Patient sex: M
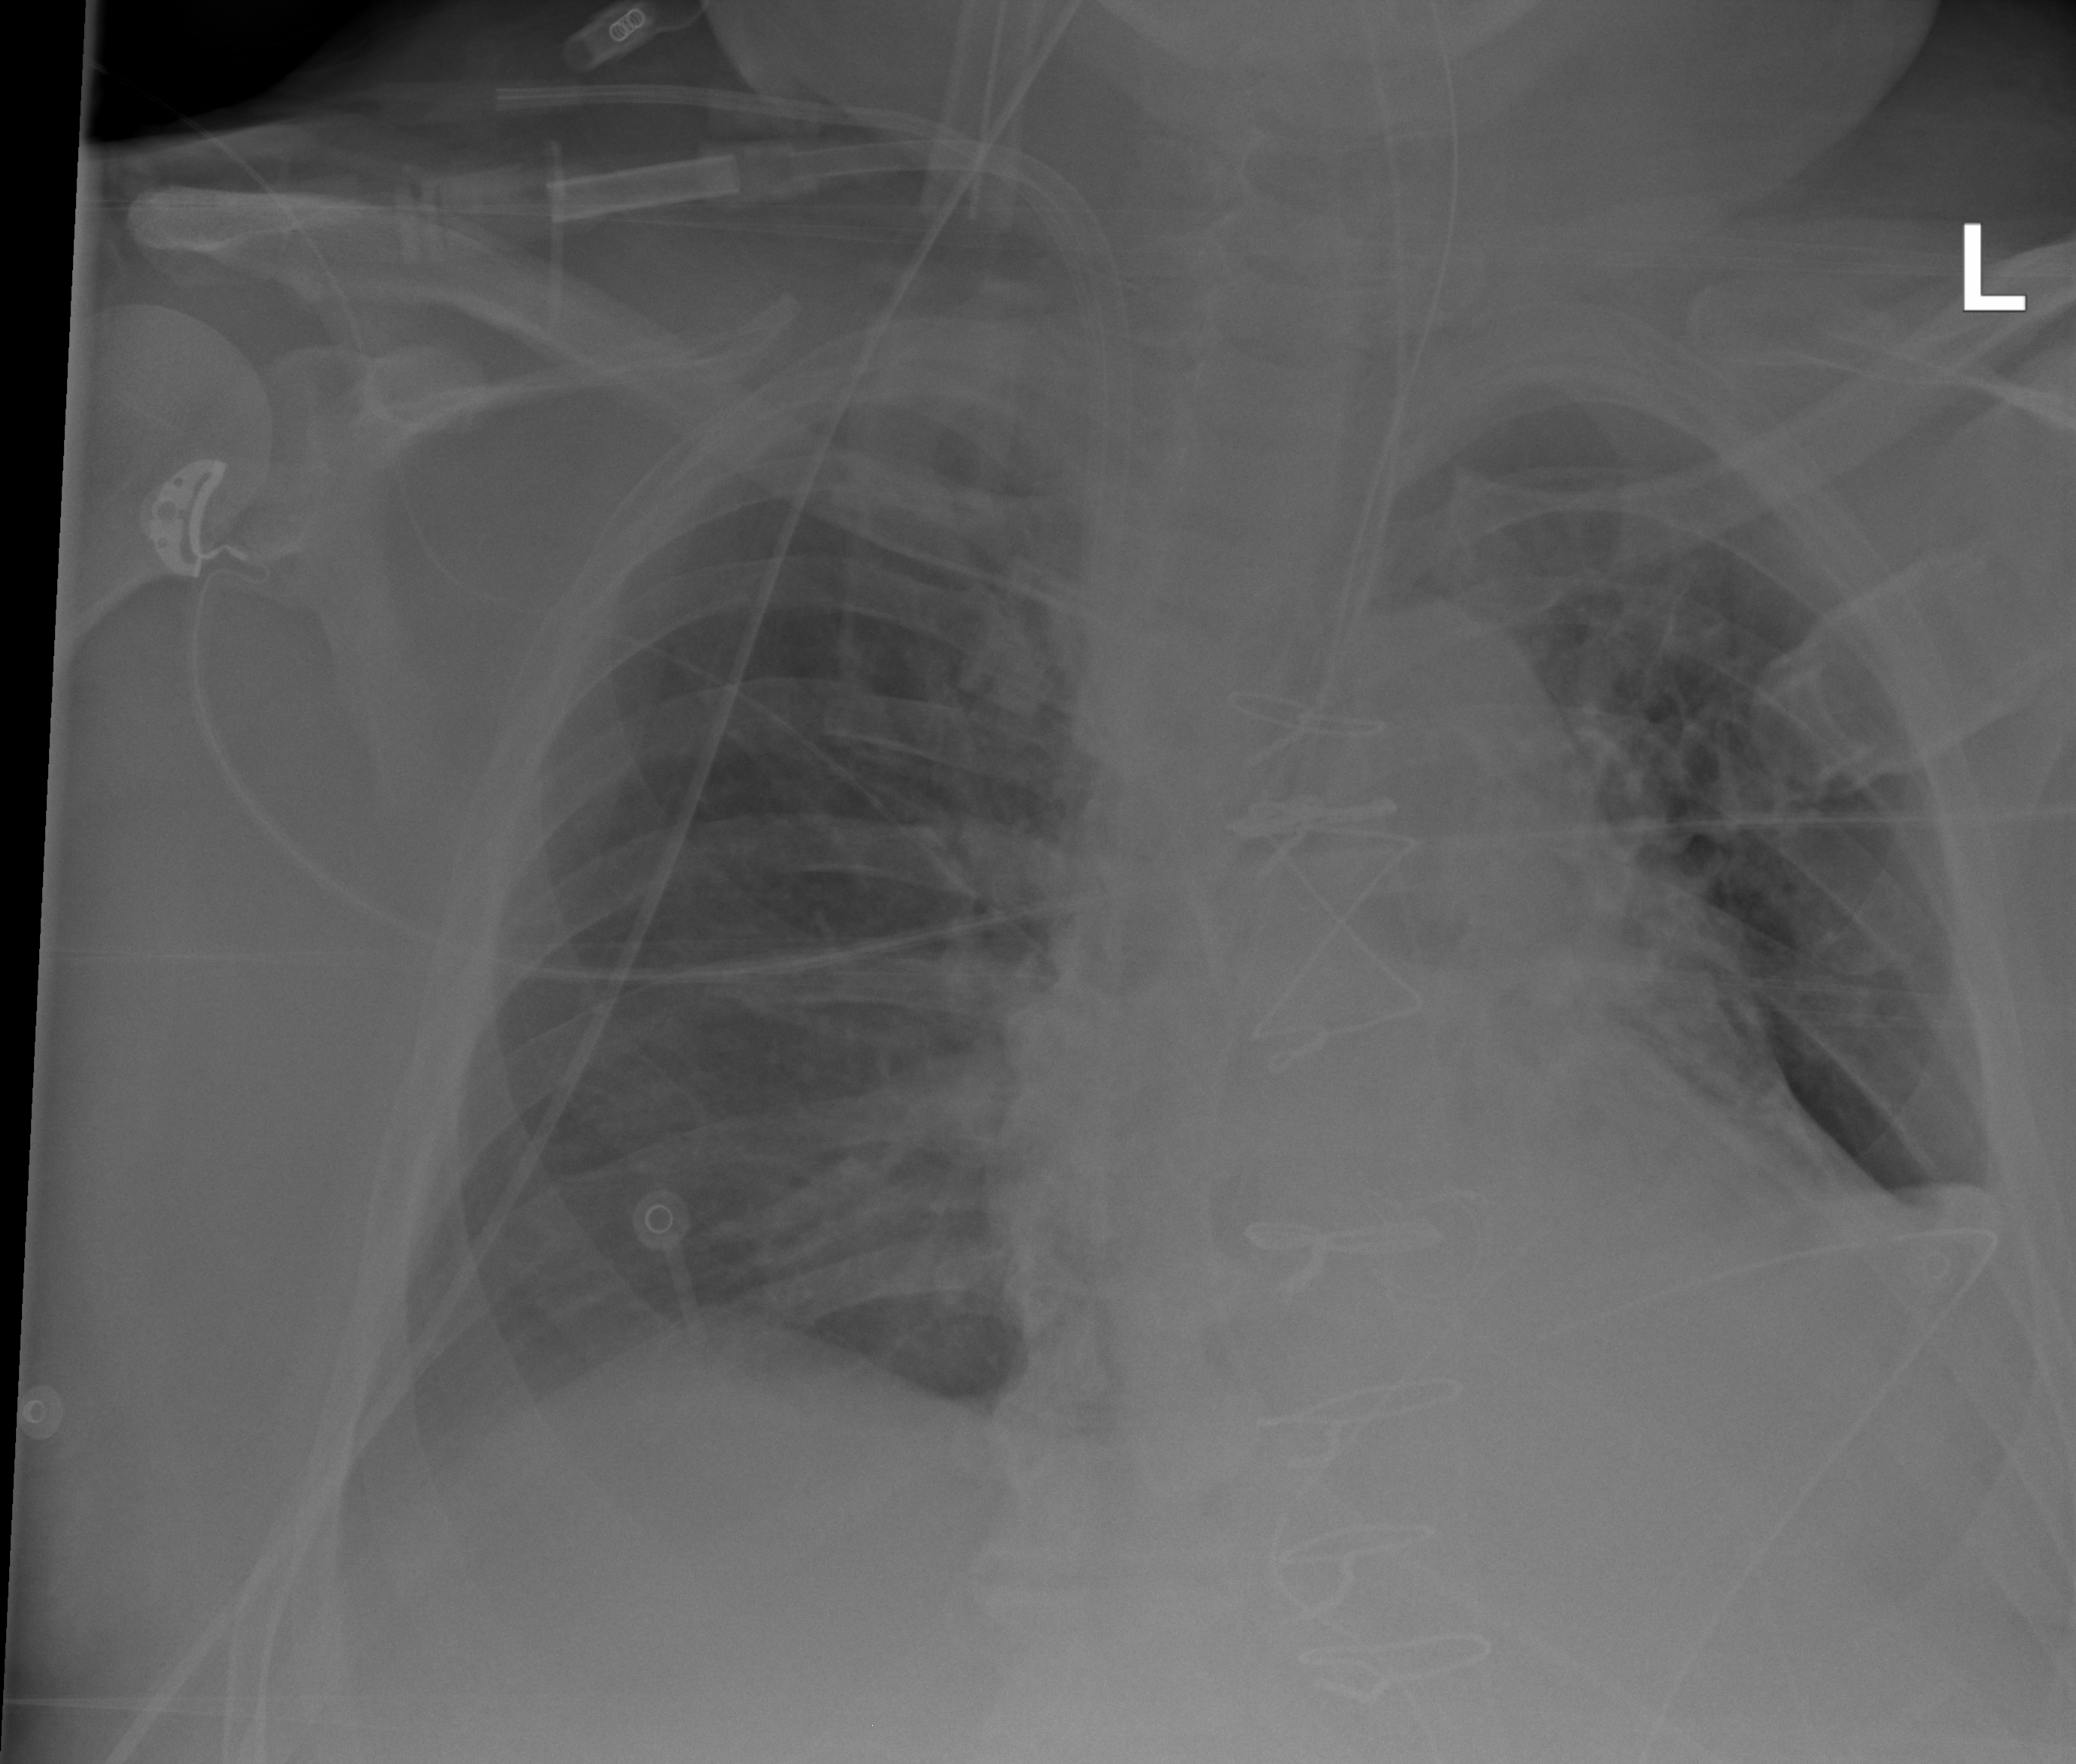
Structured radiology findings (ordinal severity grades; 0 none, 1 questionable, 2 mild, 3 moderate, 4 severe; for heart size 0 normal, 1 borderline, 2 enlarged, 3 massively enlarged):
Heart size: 2
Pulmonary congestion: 0
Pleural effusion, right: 2
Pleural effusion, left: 3
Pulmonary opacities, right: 0
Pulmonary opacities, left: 0
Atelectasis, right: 1
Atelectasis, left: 3